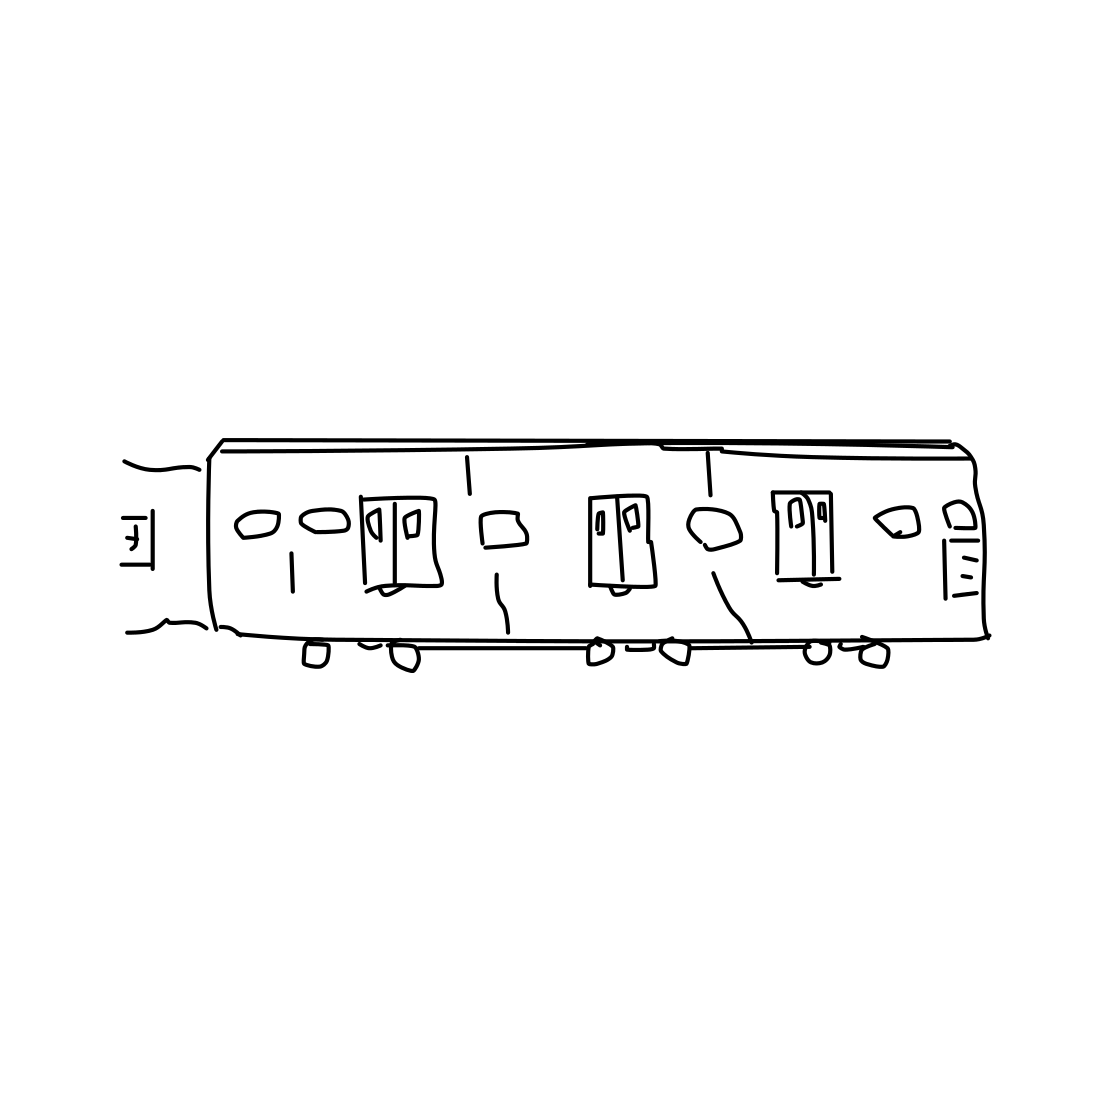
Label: train